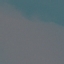
Label: SeaLake